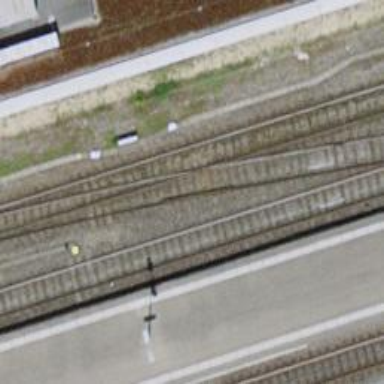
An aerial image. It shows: Single railway track with electrification through contact line.